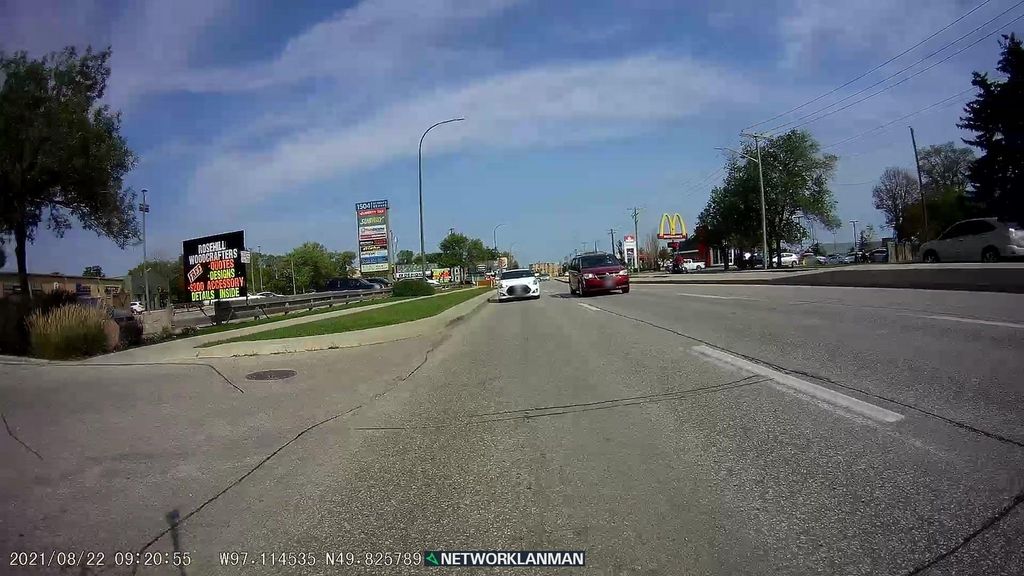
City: winnipeg